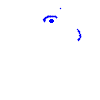
Particle: electron